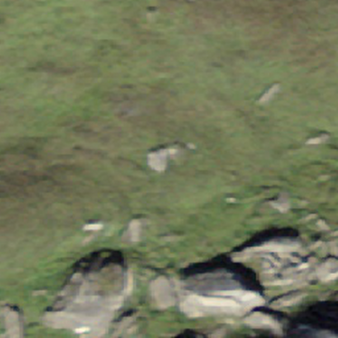
Label: bouldering_area